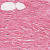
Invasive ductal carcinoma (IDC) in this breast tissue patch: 0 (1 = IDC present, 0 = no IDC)